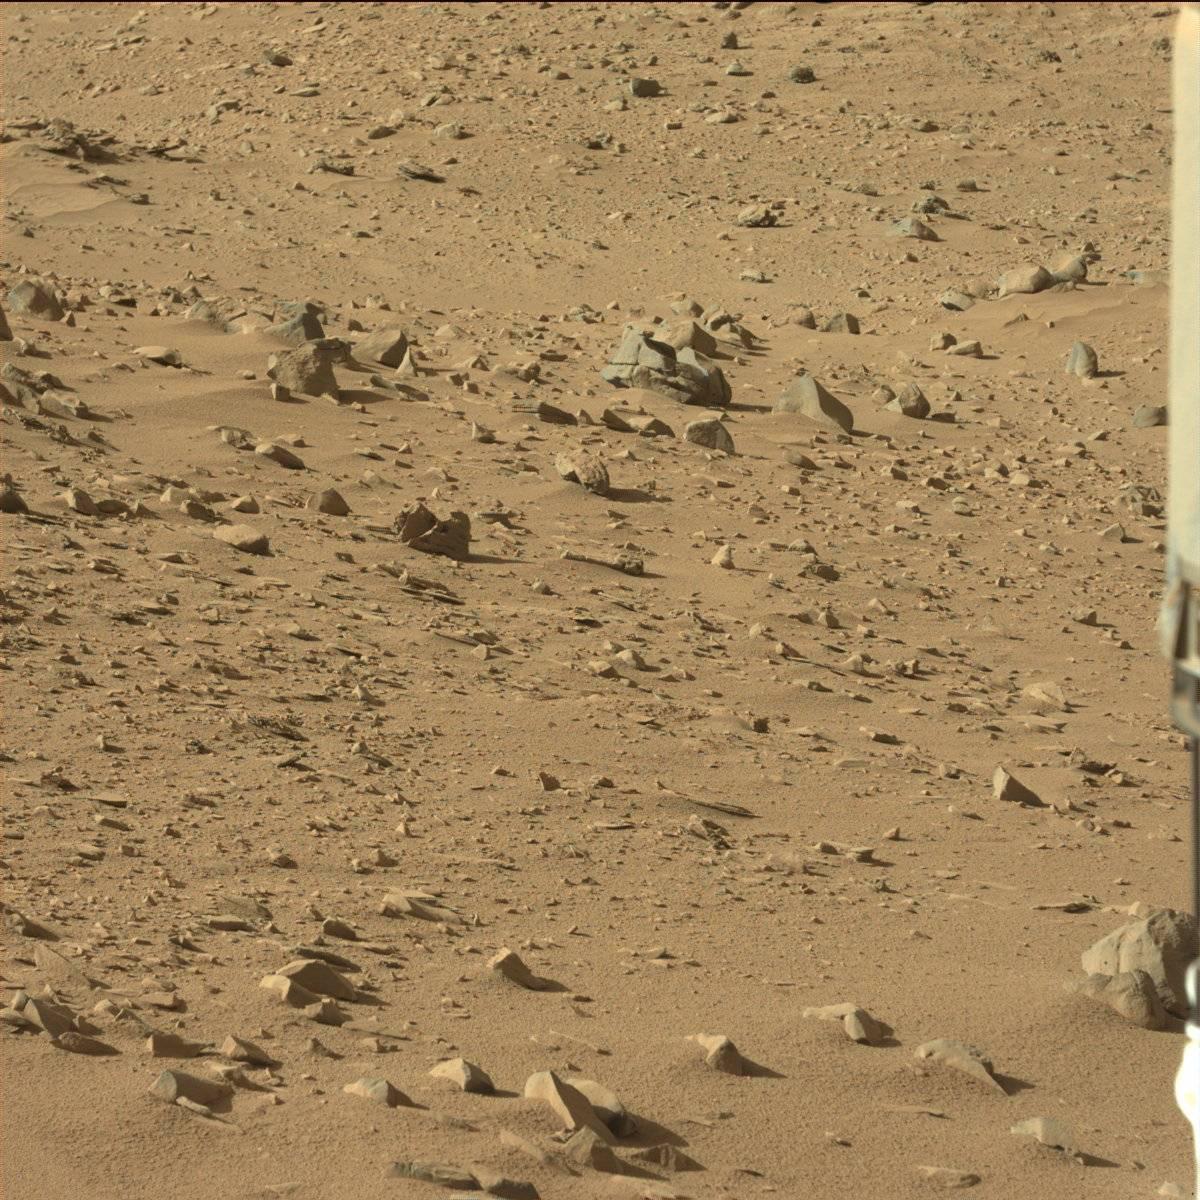
Terrain classes present: Bedrock, Rock, Rover, Sand / Soil